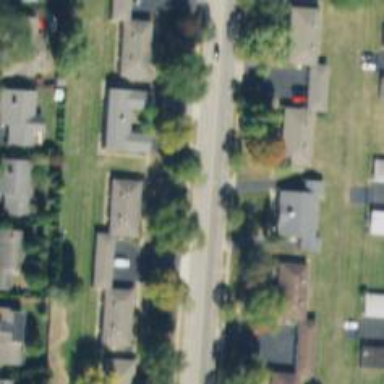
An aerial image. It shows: Residential driveway used as service road.